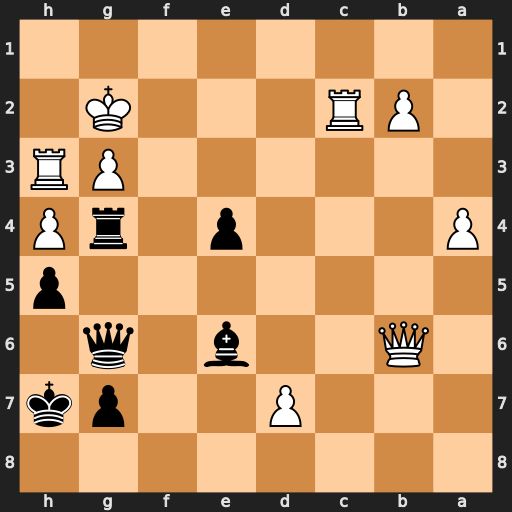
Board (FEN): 8/3P2pk/1Q2b1q1/7p/P3p1rP/6PR/1PR3K1/8
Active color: b
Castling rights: -
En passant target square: -
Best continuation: e3 Qxe3 Qxc2+